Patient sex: M
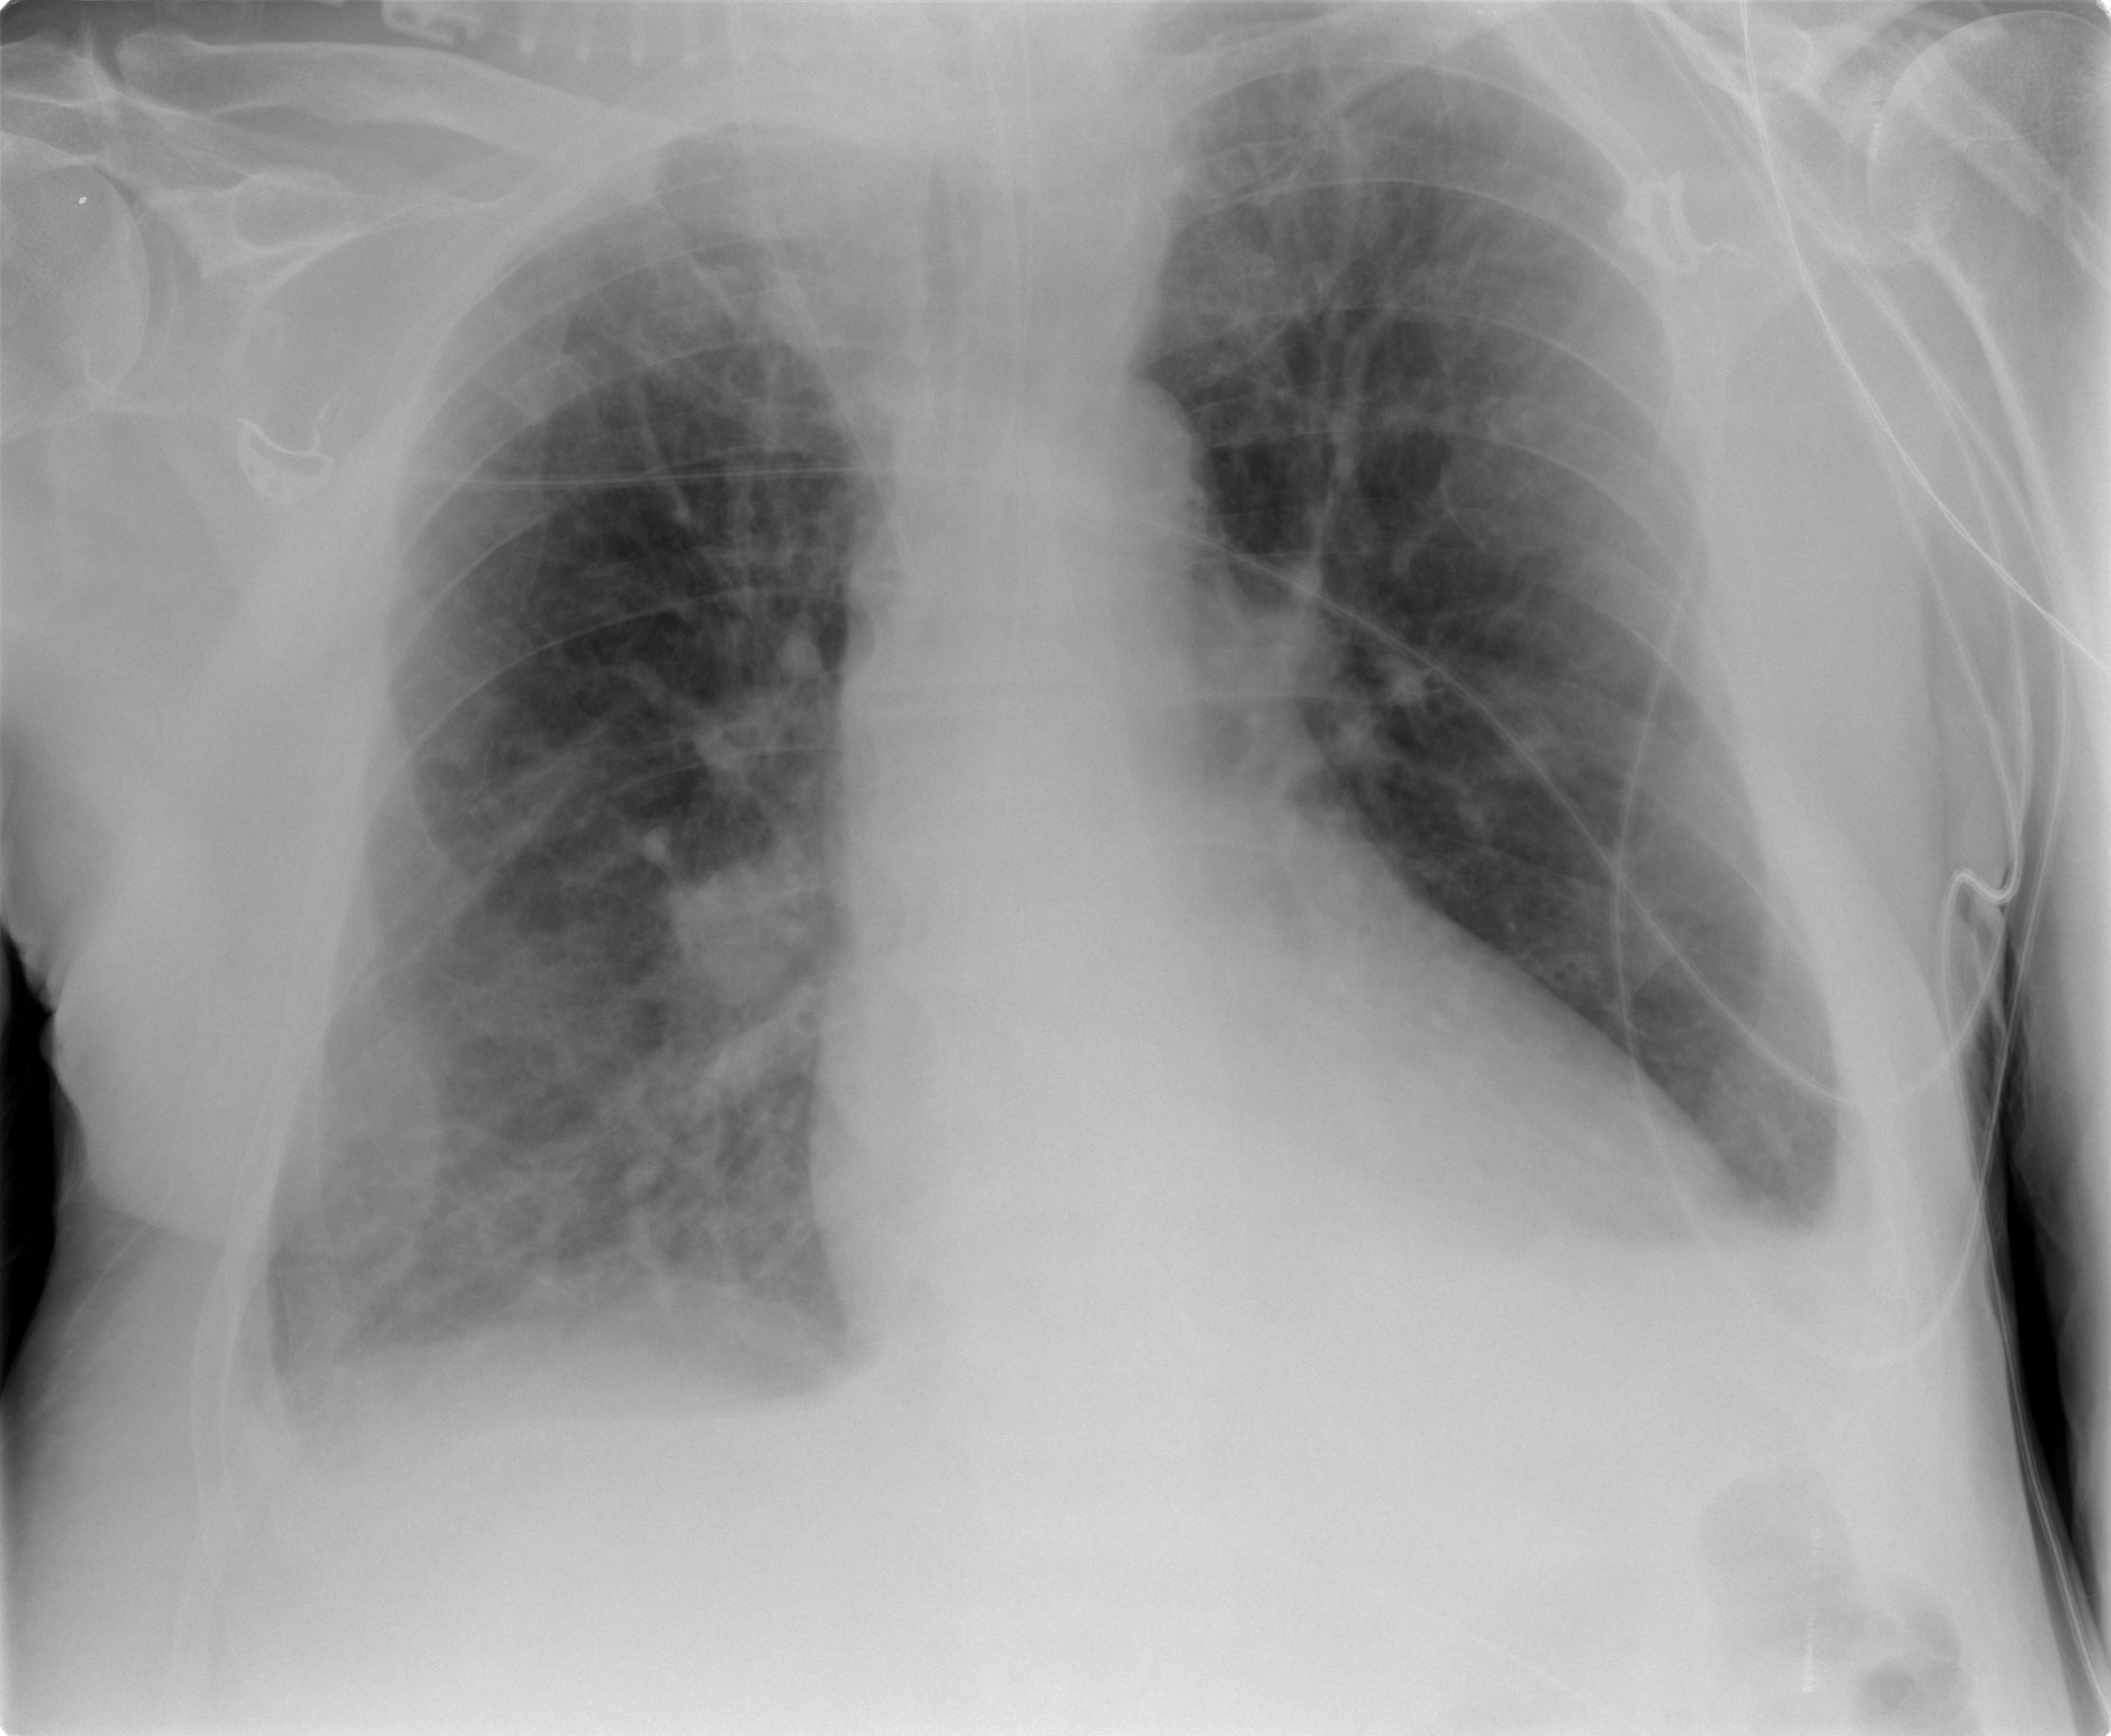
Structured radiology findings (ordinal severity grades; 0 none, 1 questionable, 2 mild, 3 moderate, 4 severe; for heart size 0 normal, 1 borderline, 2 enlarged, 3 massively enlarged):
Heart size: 2
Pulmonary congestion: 0
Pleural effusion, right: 2
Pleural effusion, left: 2
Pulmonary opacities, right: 2
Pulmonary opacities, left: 2
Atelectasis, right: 0
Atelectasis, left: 0